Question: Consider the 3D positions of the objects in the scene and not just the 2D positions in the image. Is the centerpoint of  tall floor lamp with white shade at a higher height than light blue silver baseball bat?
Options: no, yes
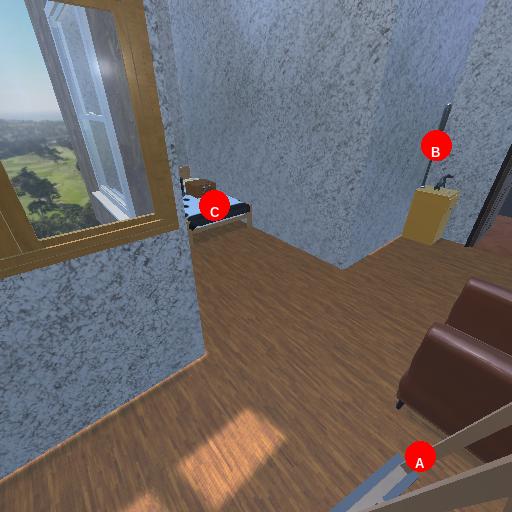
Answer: no